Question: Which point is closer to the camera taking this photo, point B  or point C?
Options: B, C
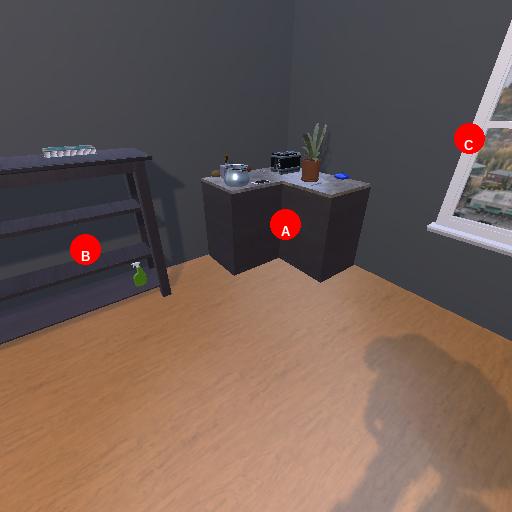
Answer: B